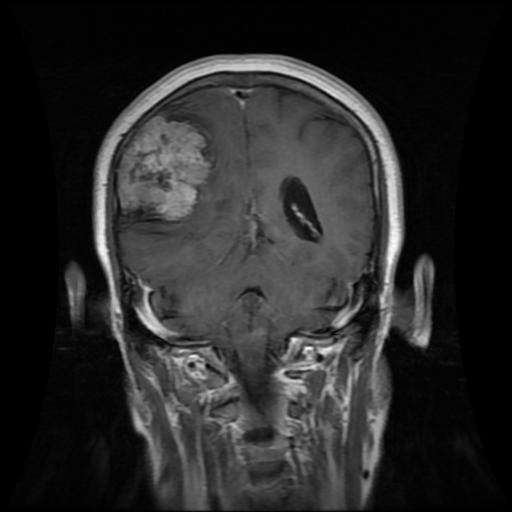
Label: meningioma